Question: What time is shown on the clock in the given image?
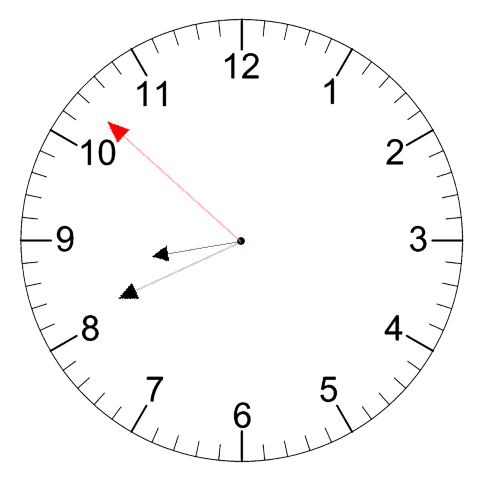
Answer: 08:40:52